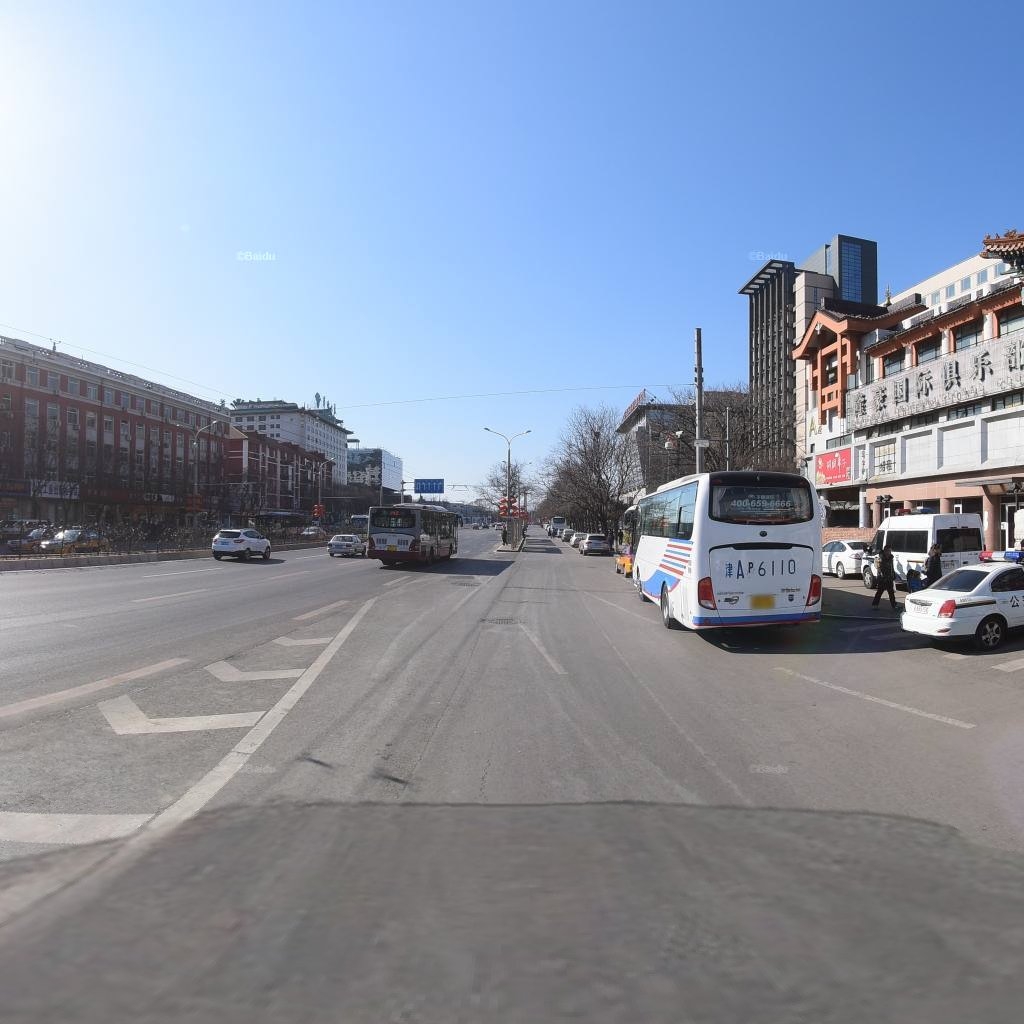
Region: Dongcheng
Road damage annotations: longitudinal crack, manhole cover, longitudinal crack, longitudinal crack, manhole cover